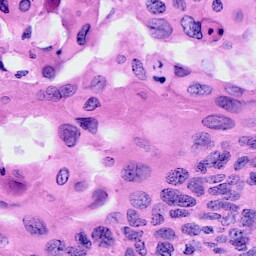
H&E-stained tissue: Cervix